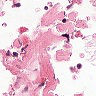
Metastatic tissue present: no